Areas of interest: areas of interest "Golden Land·Amber Heaven and Earth C Area"
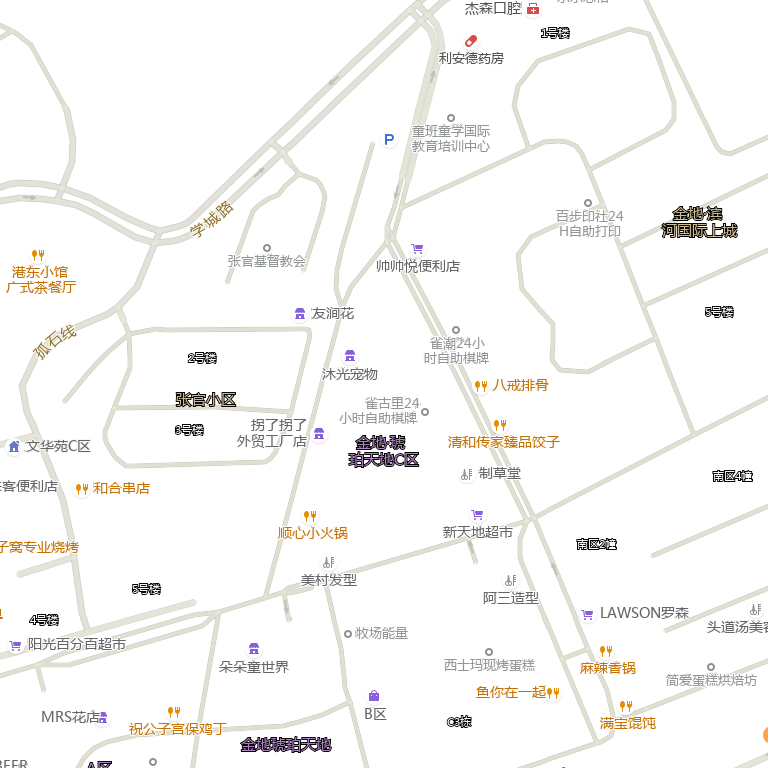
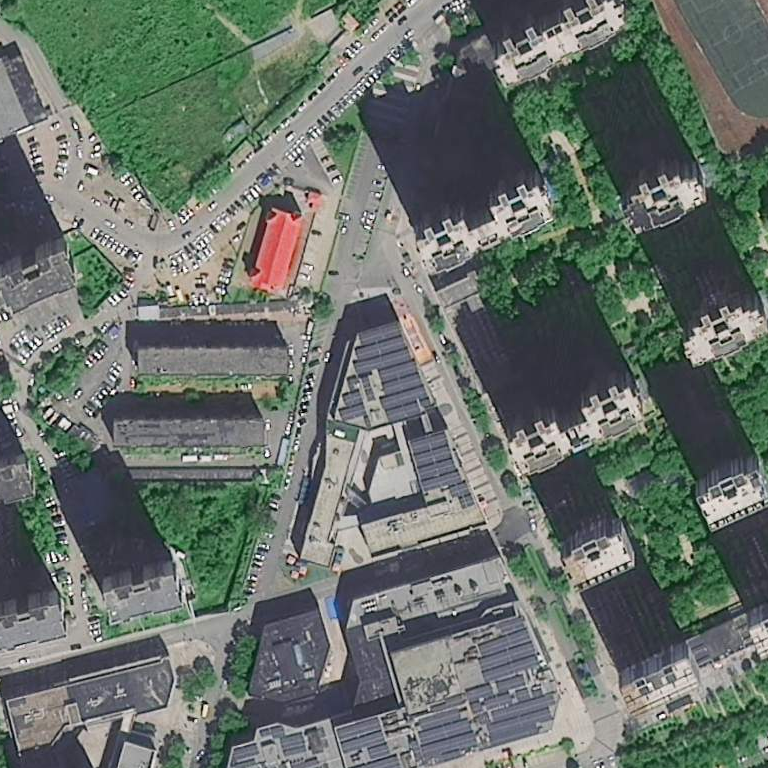